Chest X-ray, PA view. Patient: 21 years old, sex M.
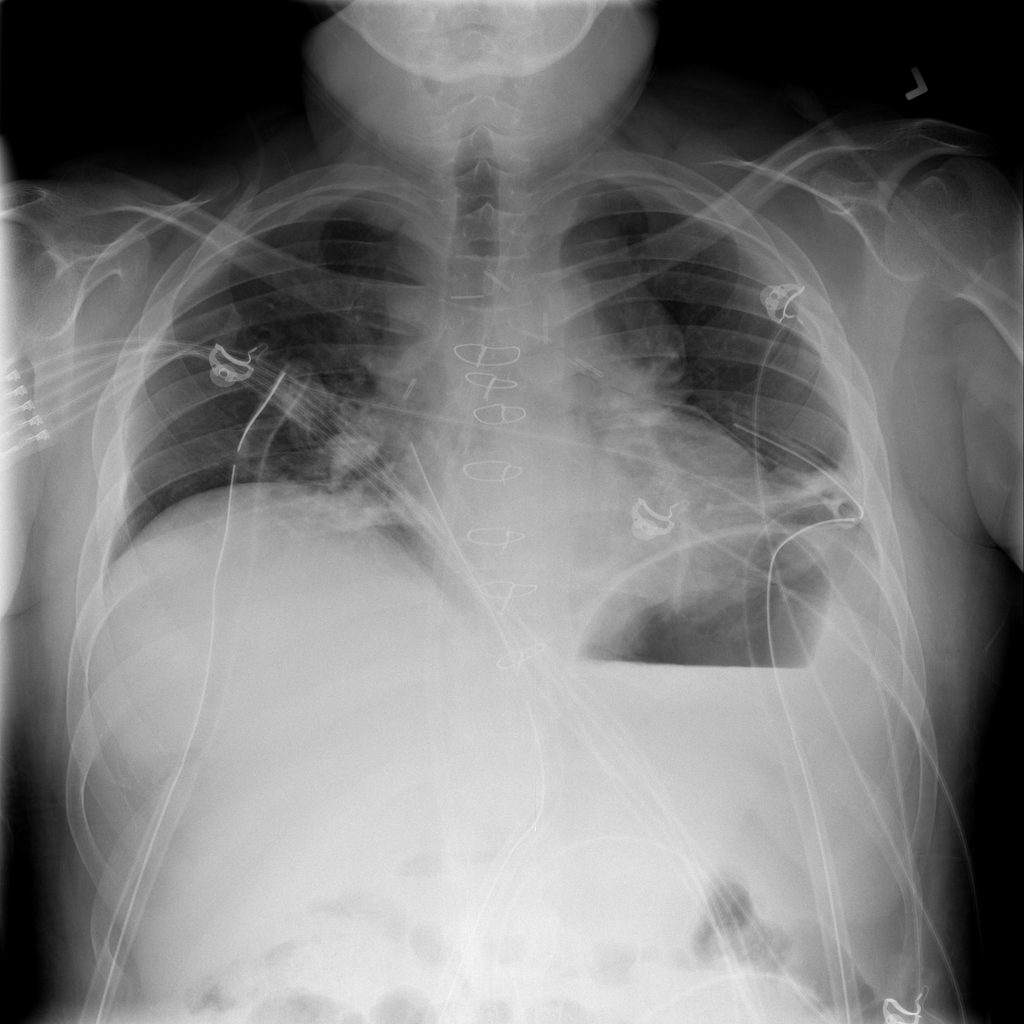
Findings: No Finding